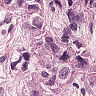
Metastatic tissue present: yes